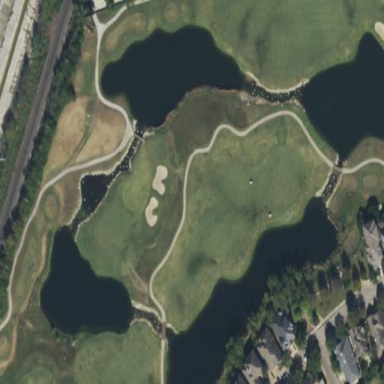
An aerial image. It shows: Water hazard on golf course. The hazard is natural water feature.